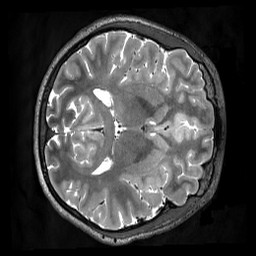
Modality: T2w
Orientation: axial
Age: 21
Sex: female
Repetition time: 3.2 s
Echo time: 0.563 s